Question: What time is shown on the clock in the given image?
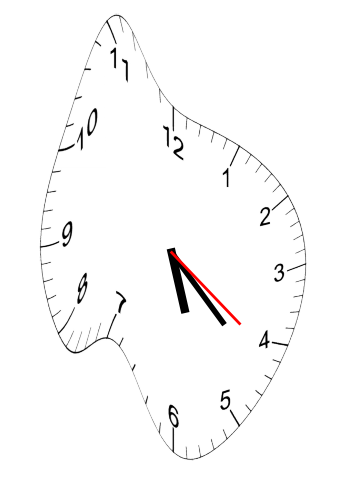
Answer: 05:22:21